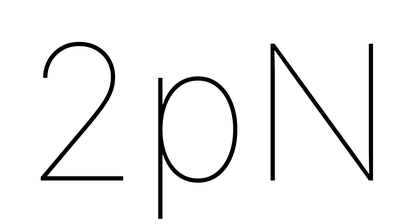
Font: Inter_Thin